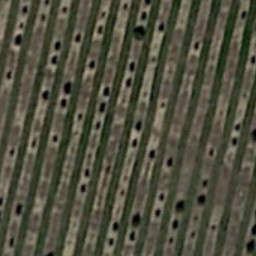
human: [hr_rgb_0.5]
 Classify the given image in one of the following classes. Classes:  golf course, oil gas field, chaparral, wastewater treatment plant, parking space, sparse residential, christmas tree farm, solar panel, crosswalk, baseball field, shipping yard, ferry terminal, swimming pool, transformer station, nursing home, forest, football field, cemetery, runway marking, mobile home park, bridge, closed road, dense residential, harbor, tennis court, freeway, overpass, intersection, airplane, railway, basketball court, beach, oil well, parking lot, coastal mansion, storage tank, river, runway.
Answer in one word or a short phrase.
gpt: christmas tree farm